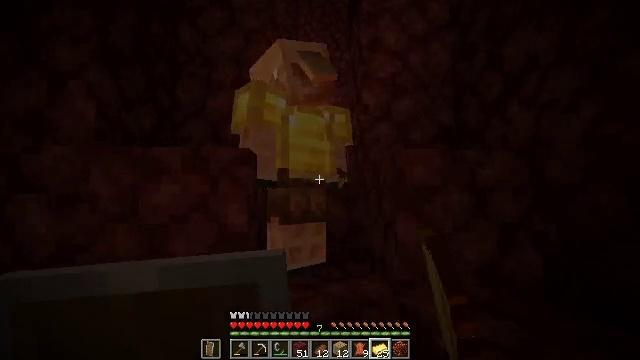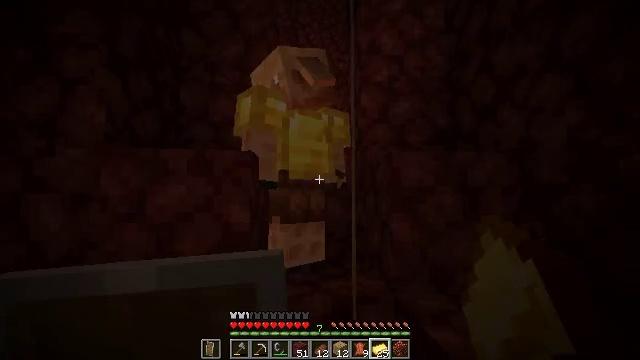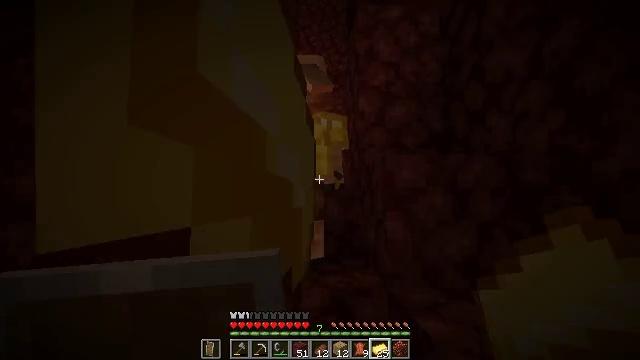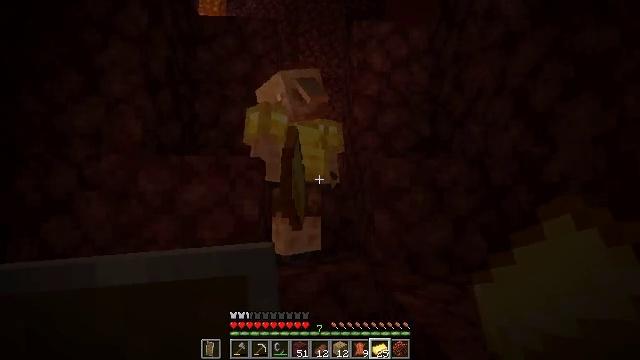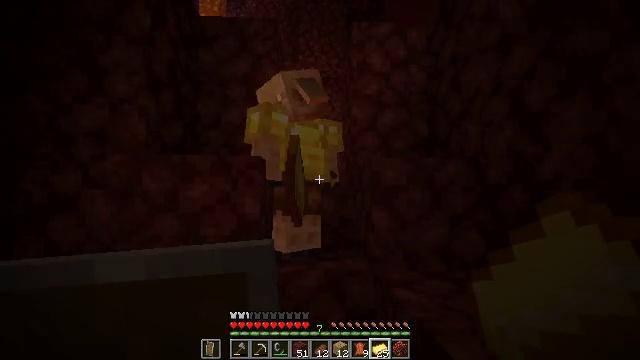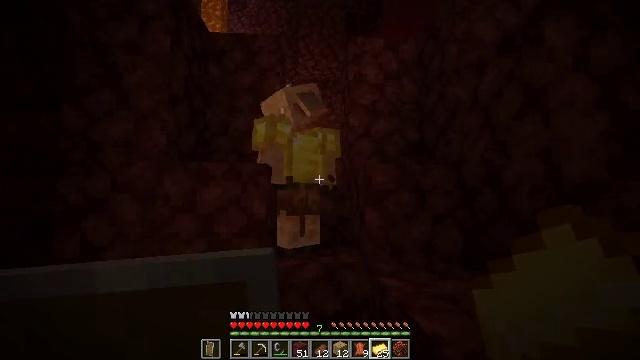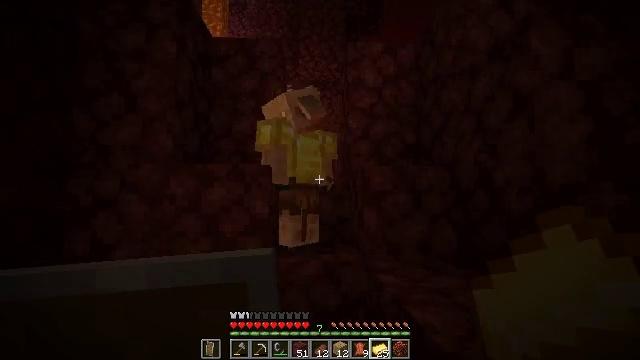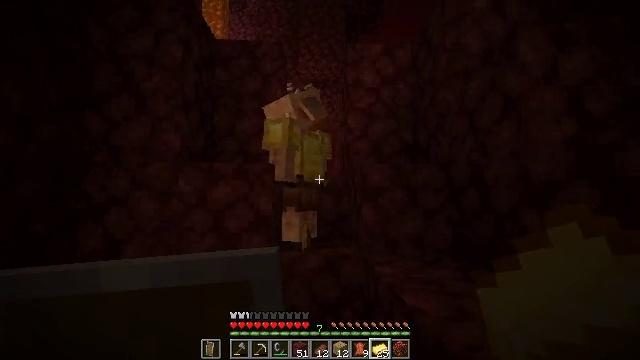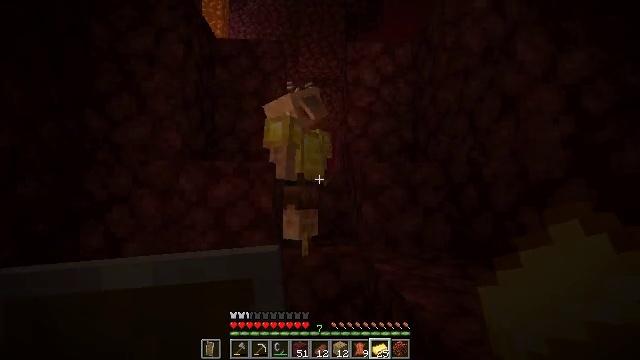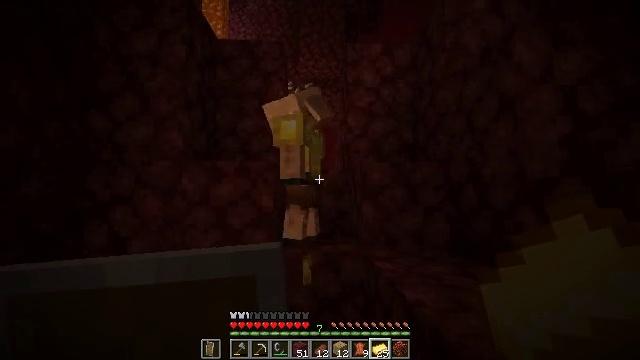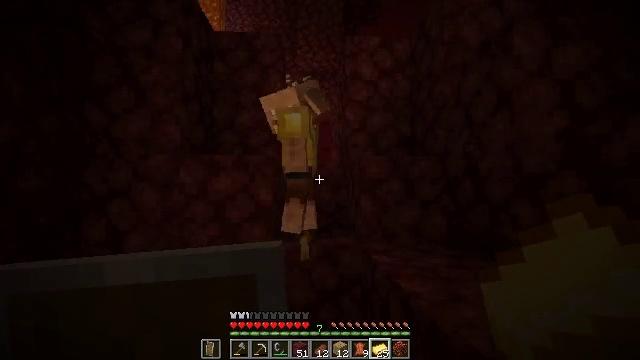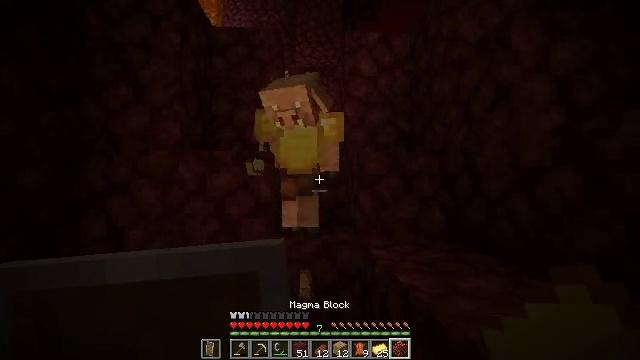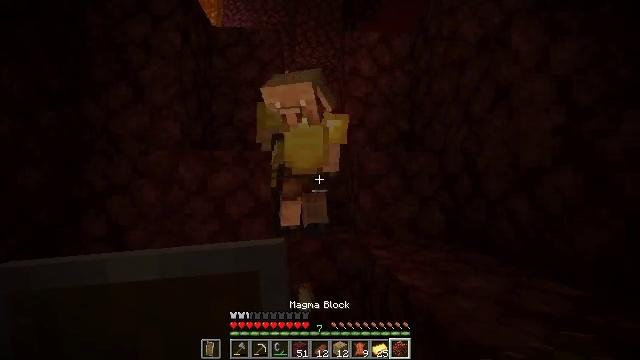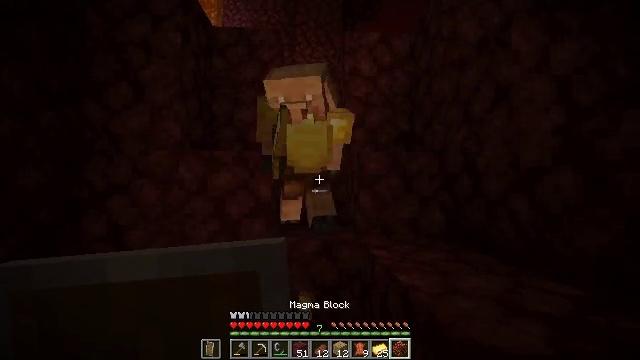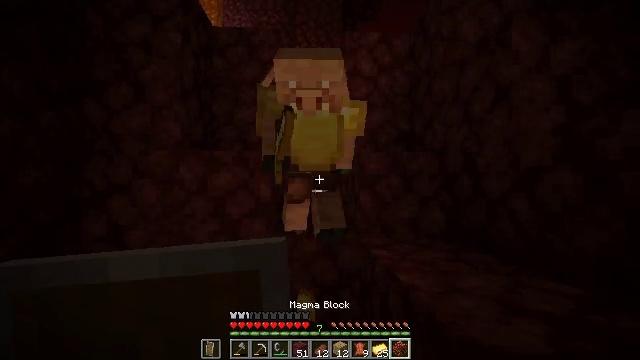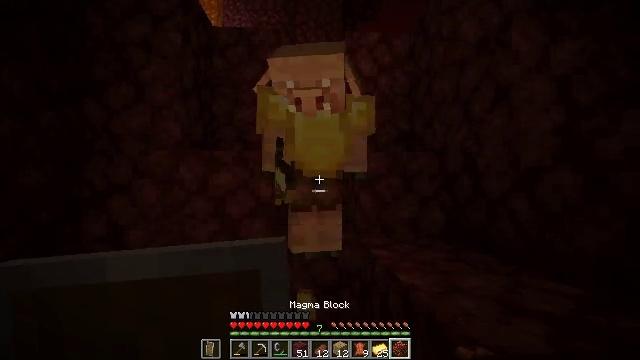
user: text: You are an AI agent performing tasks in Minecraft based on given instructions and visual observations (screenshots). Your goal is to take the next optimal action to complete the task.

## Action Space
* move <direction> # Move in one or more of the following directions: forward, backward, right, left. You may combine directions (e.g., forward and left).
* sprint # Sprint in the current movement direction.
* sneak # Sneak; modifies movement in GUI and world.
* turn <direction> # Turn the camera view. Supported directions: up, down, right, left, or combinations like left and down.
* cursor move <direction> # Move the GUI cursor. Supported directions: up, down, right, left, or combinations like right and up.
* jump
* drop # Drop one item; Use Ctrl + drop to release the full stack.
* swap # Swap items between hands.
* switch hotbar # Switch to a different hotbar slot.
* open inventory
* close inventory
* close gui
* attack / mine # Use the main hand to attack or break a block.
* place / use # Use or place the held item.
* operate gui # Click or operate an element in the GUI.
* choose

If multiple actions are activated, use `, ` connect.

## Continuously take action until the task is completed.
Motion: motion action
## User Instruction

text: Drop a magma block.
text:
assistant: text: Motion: move back
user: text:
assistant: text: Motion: move back
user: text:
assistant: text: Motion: move back
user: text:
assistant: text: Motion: move back
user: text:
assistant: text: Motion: move back
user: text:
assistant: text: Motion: no_op
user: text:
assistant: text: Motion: no_op
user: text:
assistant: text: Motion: no_op
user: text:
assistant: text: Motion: no_op
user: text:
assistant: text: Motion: turn down
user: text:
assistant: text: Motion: no_op
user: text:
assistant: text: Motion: no_op
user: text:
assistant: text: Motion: no_op
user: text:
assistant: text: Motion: no_op
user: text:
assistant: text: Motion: no_op
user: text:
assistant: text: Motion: no_op
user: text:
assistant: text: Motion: no_op
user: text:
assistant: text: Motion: turn left and down
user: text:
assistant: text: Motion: turn left and down
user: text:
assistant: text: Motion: turn down
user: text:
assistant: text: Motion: no_op
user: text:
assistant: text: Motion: move back
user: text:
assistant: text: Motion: move back
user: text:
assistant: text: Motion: move back, turn up
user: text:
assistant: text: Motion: move back
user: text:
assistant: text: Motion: move back
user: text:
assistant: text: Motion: no_op
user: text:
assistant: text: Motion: no_op
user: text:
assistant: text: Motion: no_op
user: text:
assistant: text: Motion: no_op